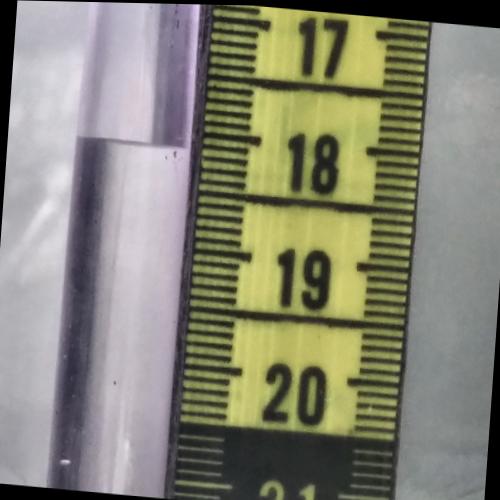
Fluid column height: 18.1 cm